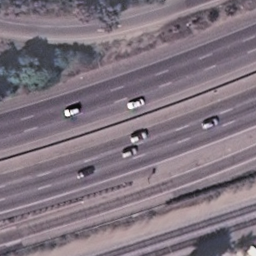
Label: freeway